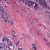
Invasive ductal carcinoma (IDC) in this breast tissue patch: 1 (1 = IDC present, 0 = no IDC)